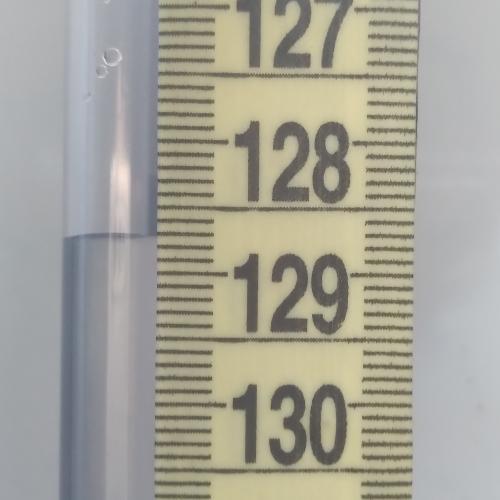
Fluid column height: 128.7 cm